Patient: sex M, age 75
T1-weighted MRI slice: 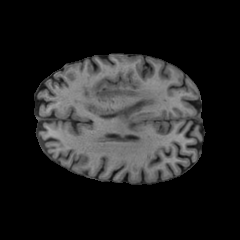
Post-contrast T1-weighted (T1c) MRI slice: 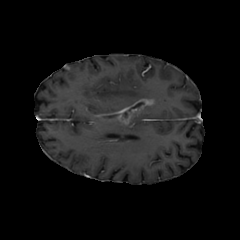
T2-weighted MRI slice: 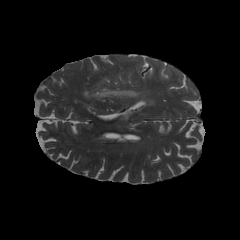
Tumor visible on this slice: yes
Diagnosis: Glioblastoma, IDH-wildtype
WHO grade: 4